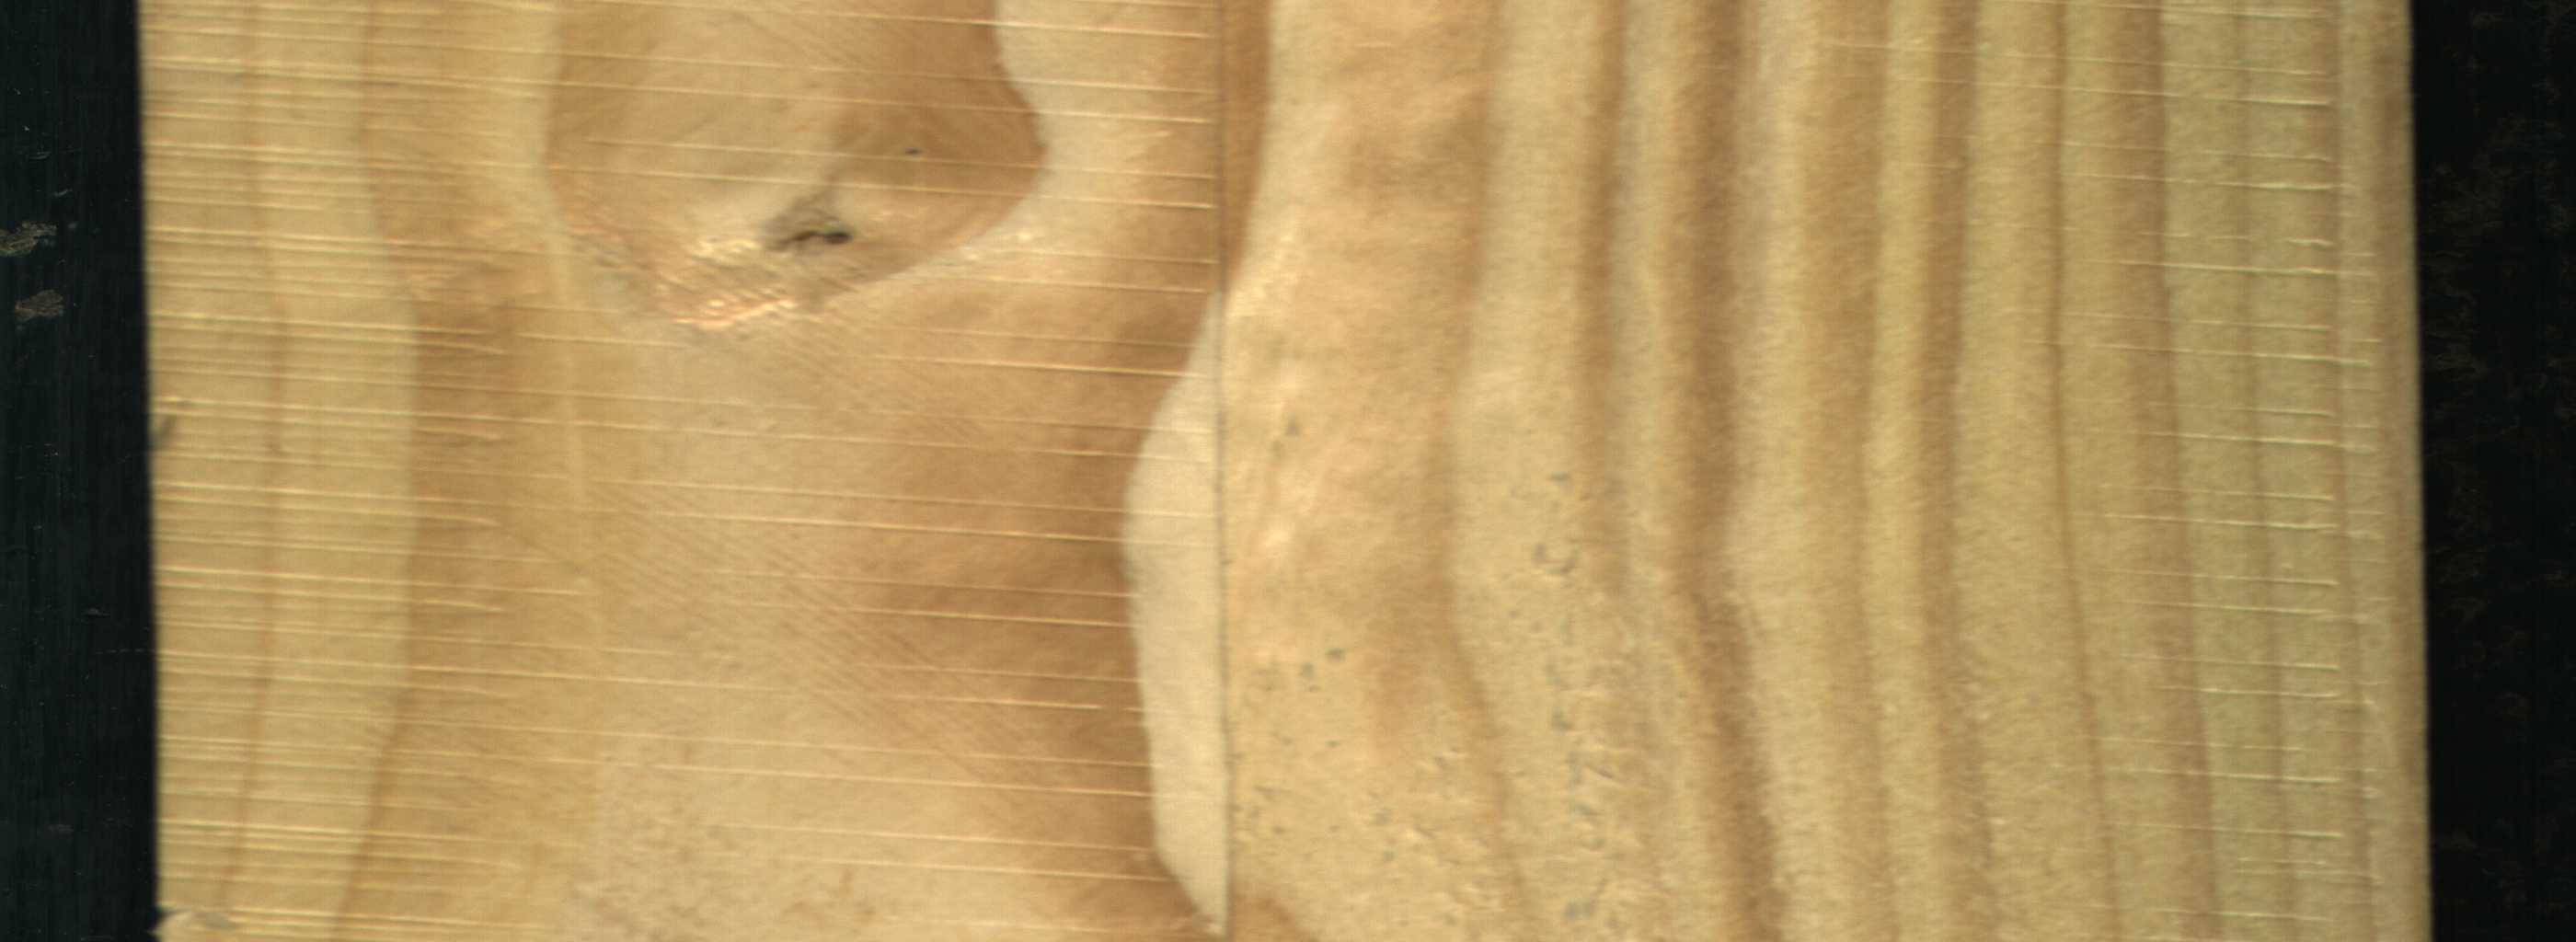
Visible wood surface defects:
Live_Knot